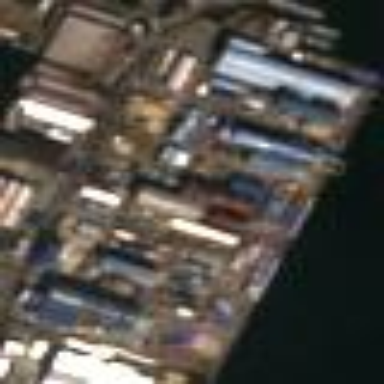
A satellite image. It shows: Industrial area primarily for manufacturing purposes.